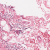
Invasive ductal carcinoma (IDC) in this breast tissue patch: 1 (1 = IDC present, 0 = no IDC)